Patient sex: M
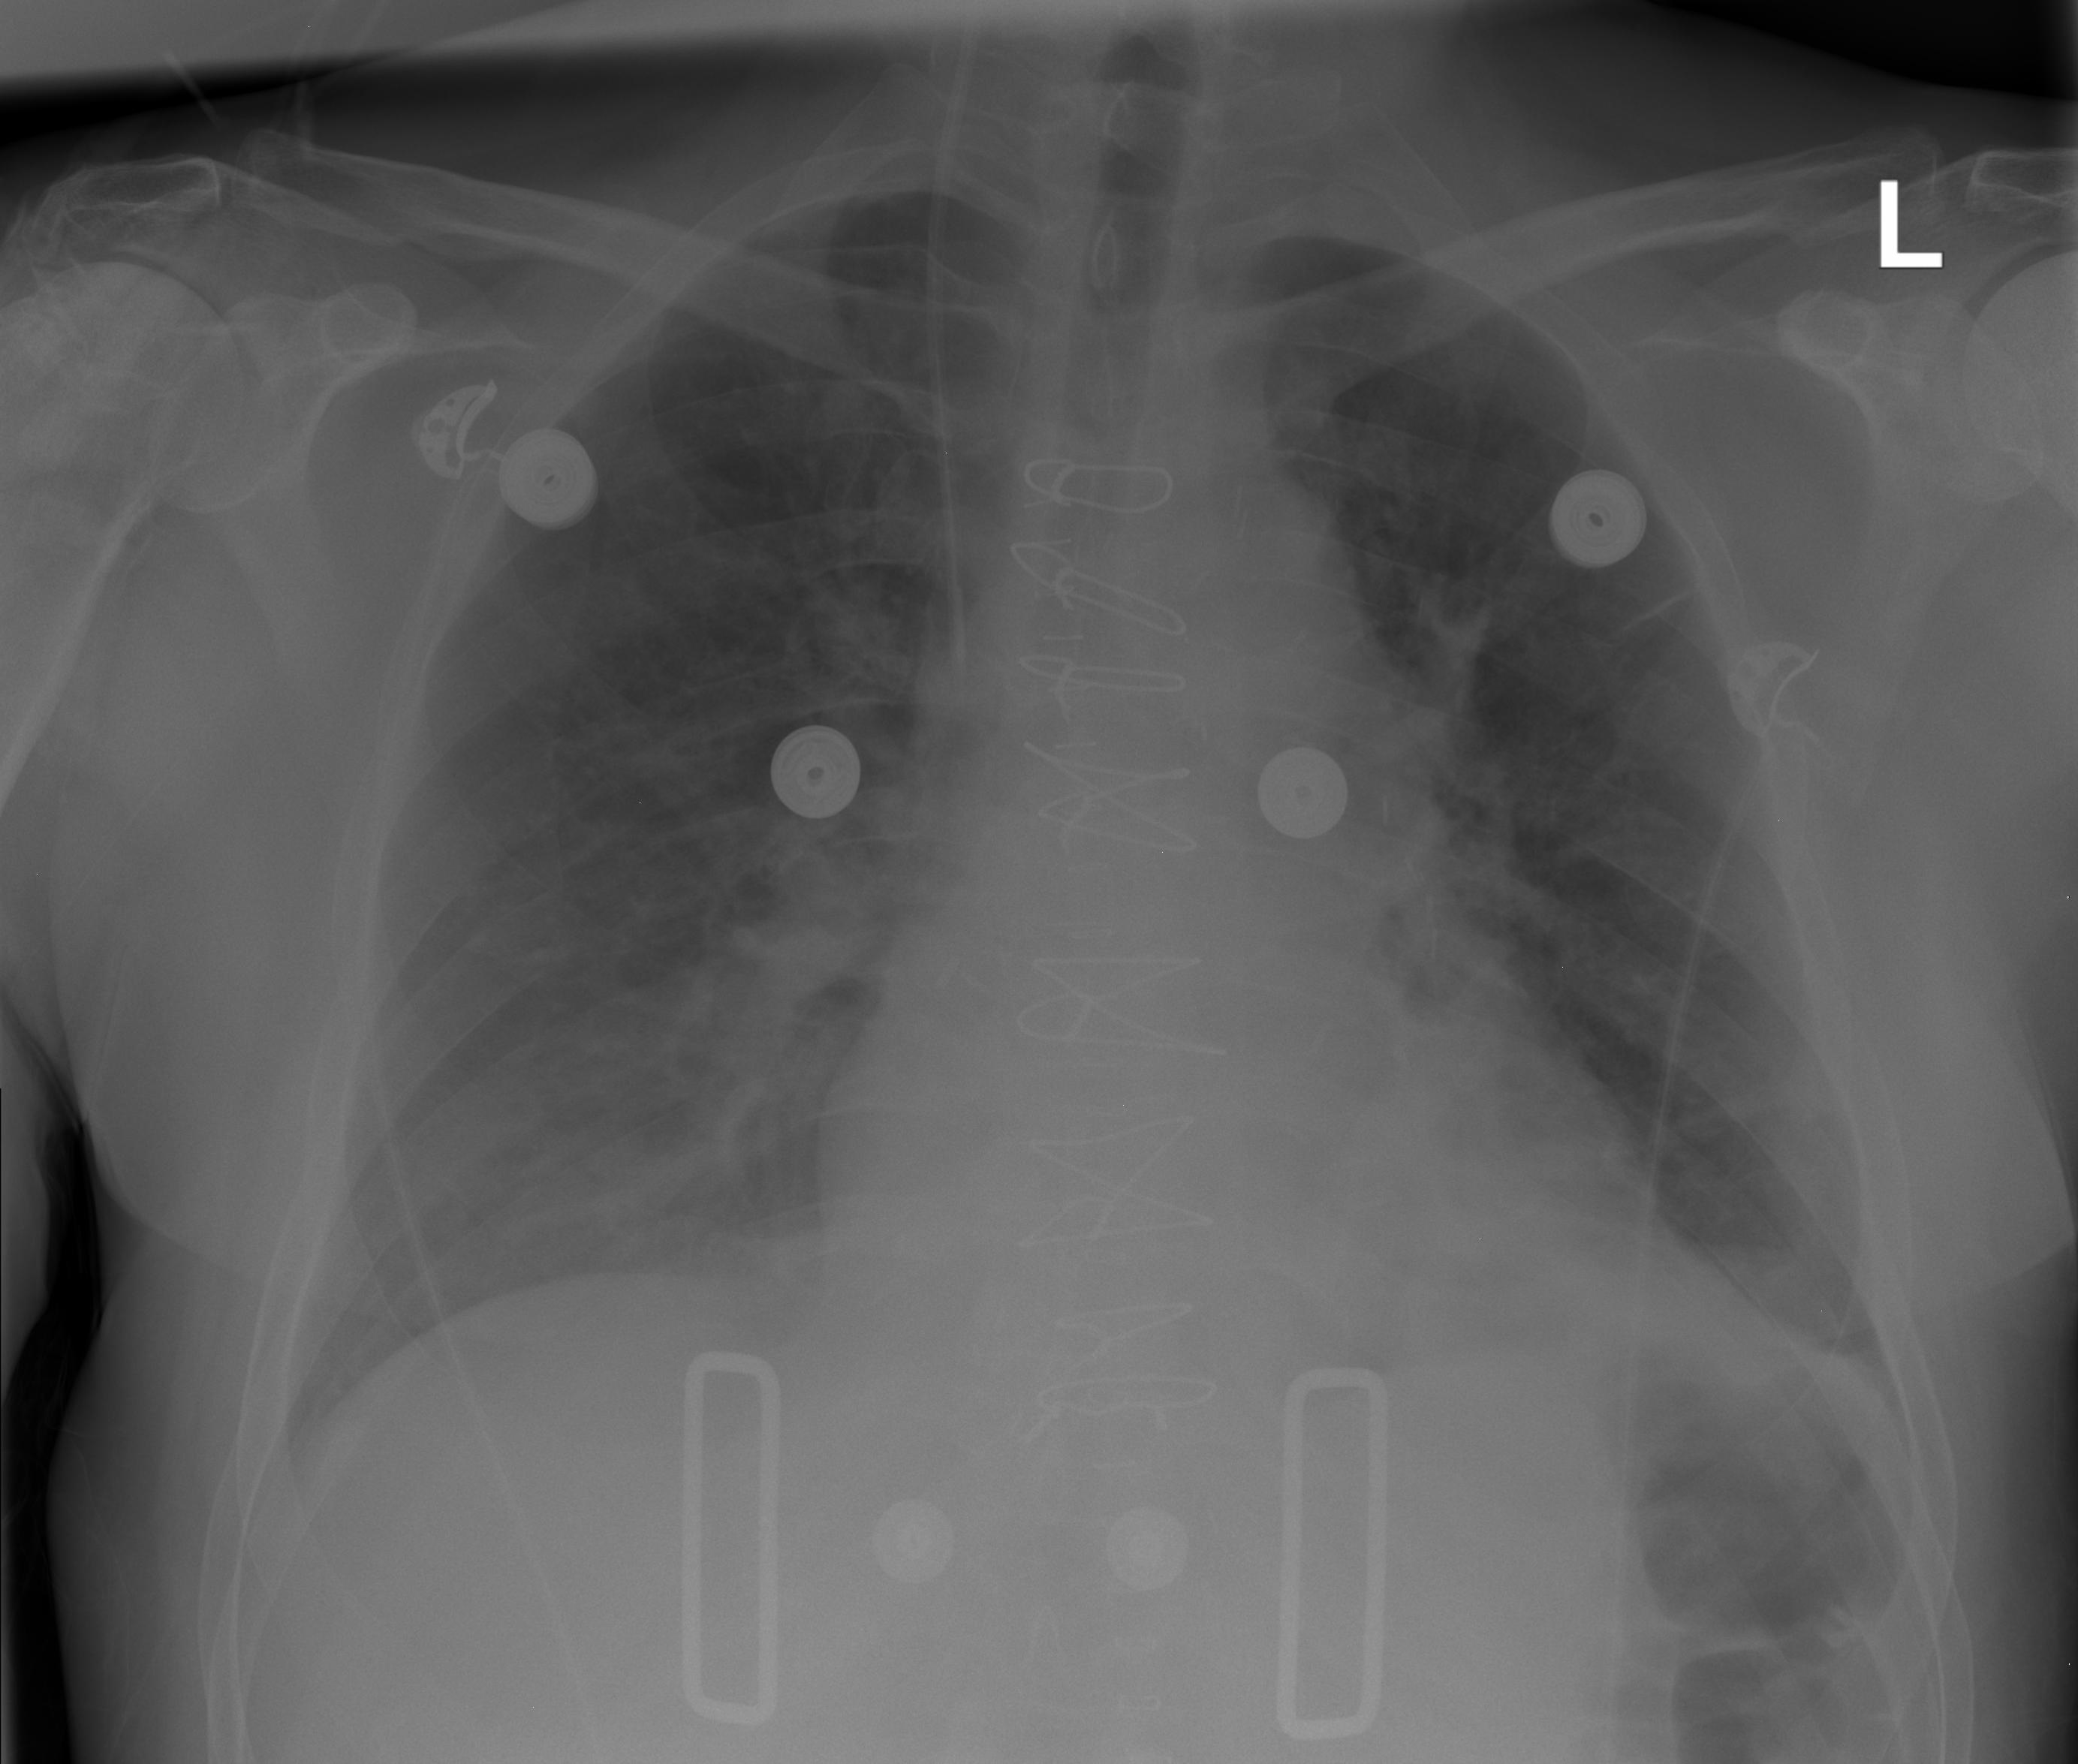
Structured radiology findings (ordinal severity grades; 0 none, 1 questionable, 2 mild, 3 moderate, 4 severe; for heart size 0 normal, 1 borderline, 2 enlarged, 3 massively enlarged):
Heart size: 0
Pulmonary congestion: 3
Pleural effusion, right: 0
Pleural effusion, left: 0
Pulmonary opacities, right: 2
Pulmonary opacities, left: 2
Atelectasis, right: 0
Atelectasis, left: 2